Field crop: maize
Growth stage: 2
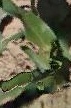
Species: maize